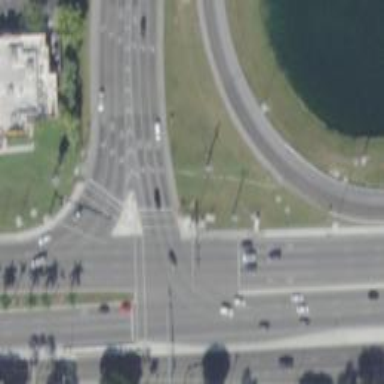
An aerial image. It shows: Asphalt footway with marked crossing lines.